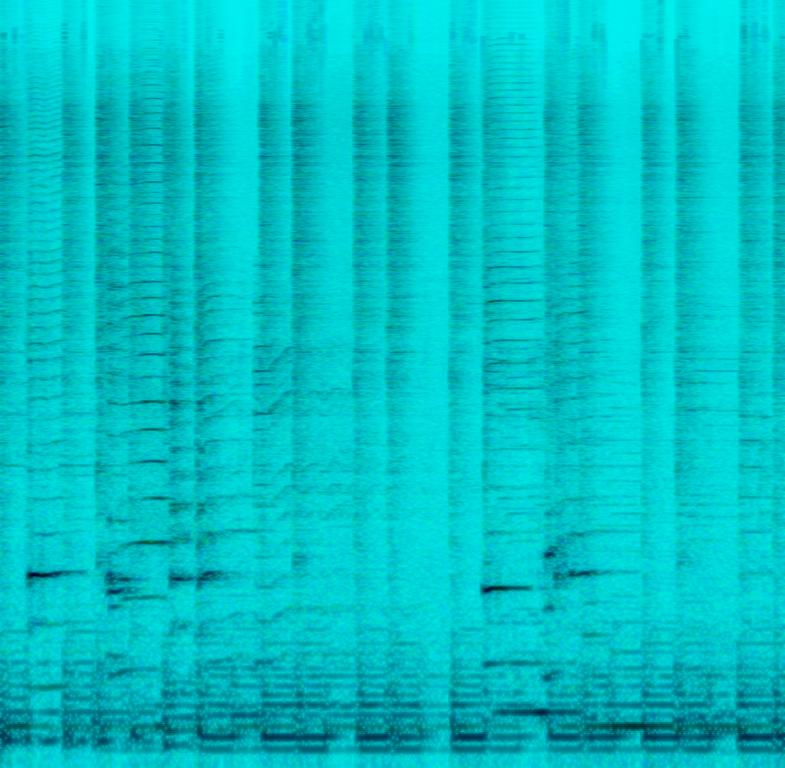
The low quality recording features a harmonica solo melody playing over a boomy playback song in the background. The song consists of shimmering hi hats, groovy bass and electric guitar melody. The recording is noisy and in mono.